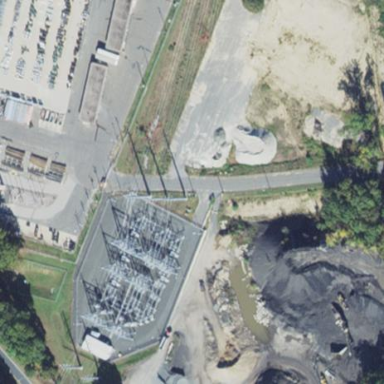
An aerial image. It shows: Outdoor distribution substation.